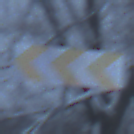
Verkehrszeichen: RichtungstafelnInKurvenGrossRechts
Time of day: Midday
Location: Outdoor (Nature)
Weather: Overcast
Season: Winter
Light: Natural